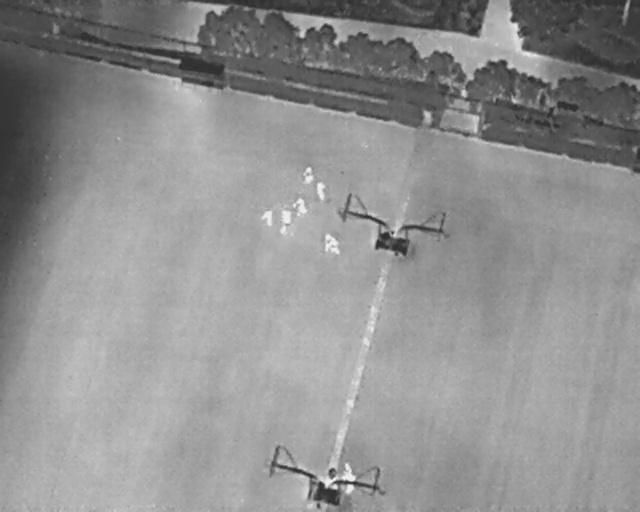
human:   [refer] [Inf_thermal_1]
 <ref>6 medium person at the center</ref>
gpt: <box>[[46, 32, 49, 35, 2], [48, 36, 51, 38, 2], [49, 46, 52, 48, 2], [50, 46, 53, 49, 2], [45, 38, 48, 41, 2], [40, 41, 42, 43, 2]]</box>